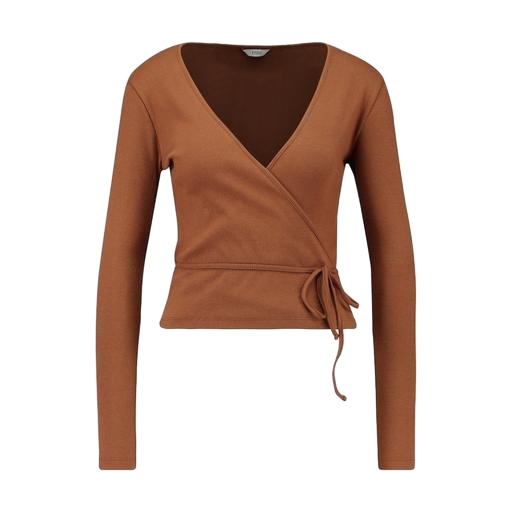
brown wrap shirt, brown v-neck crop top, brown femme long-sleeve top, white background